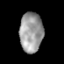
Tissue: prostate
Cell type: Epithelial cells
Senescence score: 0.3378
Nuclear area (px): 903
Mean DAPI intensity: 155.72